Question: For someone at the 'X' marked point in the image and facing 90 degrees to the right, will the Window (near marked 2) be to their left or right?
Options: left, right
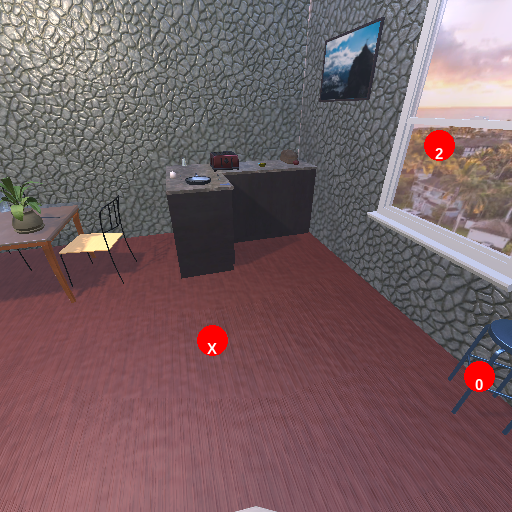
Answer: left